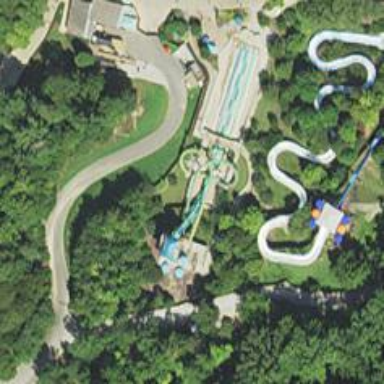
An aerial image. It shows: Water slide attraction by waterway.